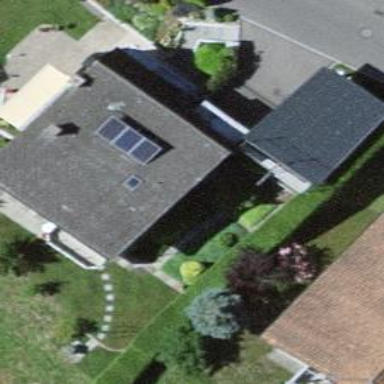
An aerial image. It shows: Solar power generator using photovoltaic panels.